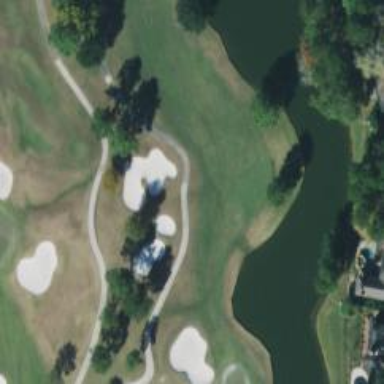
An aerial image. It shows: Golf hole.